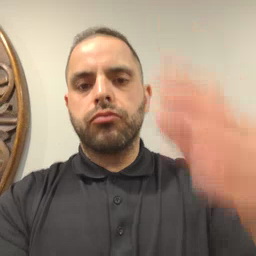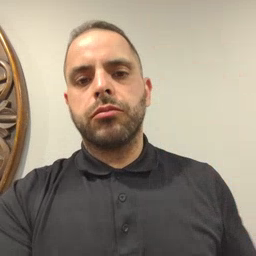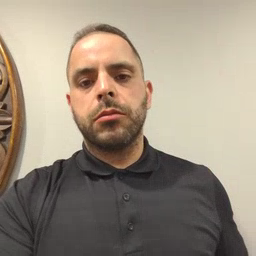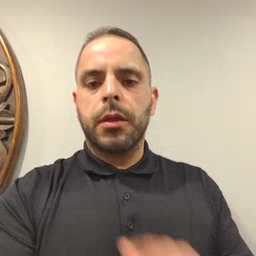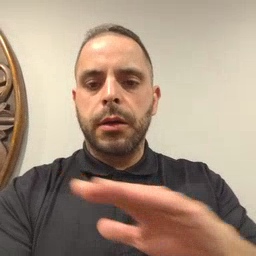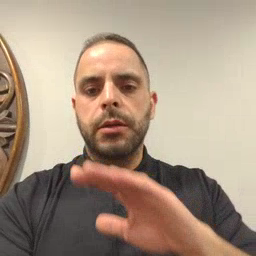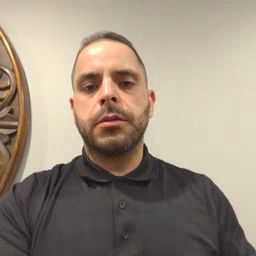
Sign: clean